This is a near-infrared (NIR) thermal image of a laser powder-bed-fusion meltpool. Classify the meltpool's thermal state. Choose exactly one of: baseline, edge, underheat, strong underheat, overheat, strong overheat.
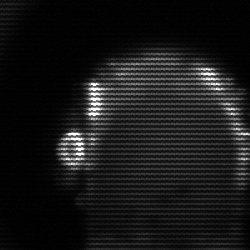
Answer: baseline